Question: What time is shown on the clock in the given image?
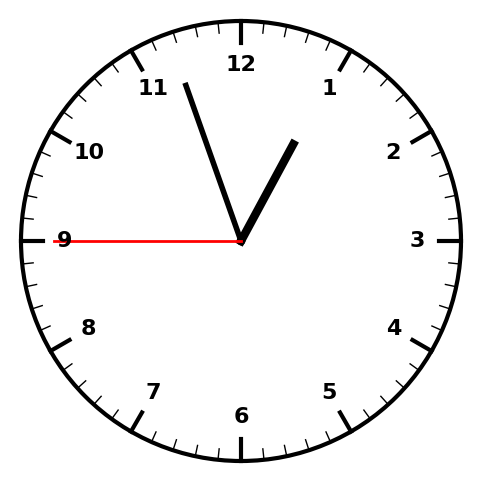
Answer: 12:56:45